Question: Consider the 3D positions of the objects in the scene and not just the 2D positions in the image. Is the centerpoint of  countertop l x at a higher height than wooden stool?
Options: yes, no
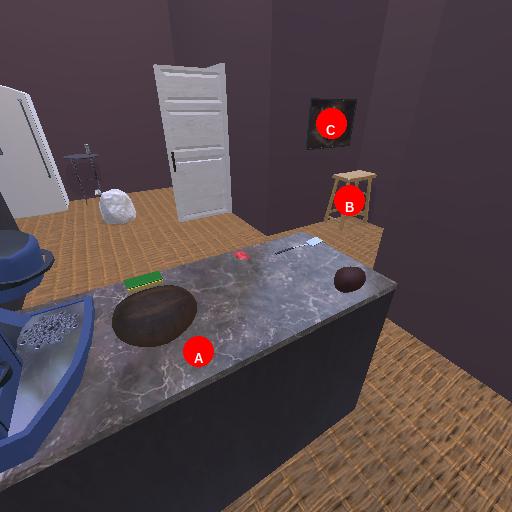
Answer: yes